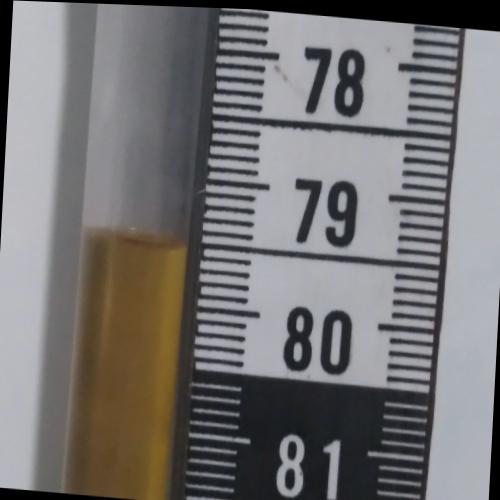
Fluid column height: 79.5 cm